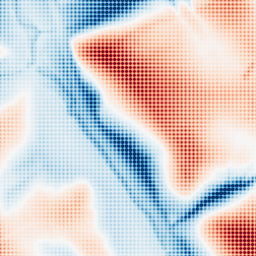
Category: multiscale
Decomposition family: dog_multiscale
Decomposition parameters: sigma_ratio: 2
n_scales: 5
base_sigma: 1
Upsampling method: sinc_blackman
Upsampling parameters: scale: 4
kernel_size: 4
Upsampling scale: 4